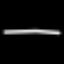
Label: line